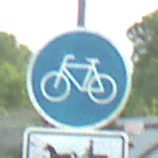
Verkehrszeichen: Radweg
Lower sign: MehrspurigeFahrzeugeFrei9
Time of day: MorningAfternoon
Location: Outdoor (Nature)
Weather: PartlyCloudy
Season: NotSpecified
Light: Natural